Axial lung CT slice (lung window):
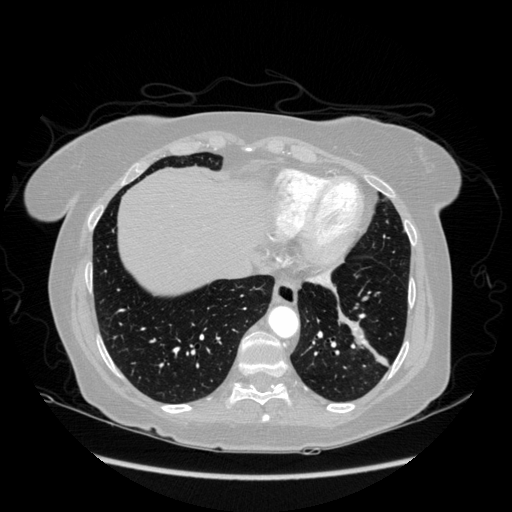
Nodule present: no